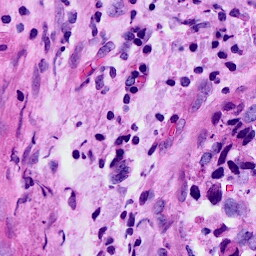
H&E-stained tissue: Breast